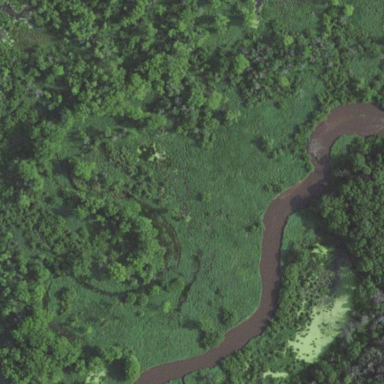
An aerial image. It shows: Marshy wetland area.